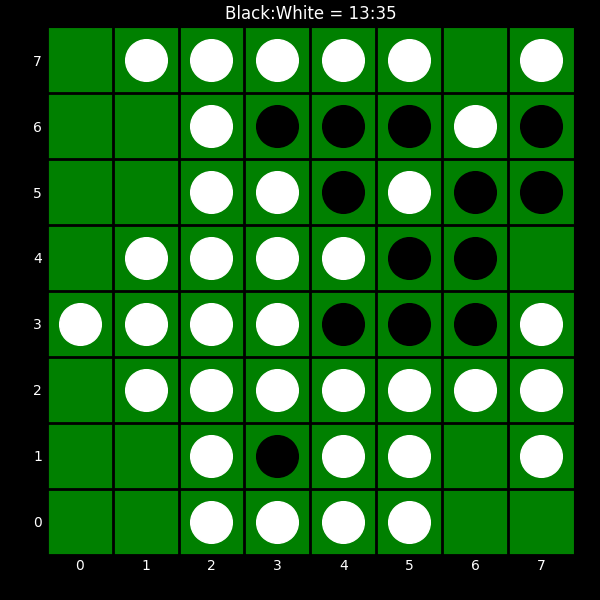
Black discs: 13
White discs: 35